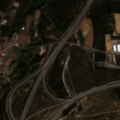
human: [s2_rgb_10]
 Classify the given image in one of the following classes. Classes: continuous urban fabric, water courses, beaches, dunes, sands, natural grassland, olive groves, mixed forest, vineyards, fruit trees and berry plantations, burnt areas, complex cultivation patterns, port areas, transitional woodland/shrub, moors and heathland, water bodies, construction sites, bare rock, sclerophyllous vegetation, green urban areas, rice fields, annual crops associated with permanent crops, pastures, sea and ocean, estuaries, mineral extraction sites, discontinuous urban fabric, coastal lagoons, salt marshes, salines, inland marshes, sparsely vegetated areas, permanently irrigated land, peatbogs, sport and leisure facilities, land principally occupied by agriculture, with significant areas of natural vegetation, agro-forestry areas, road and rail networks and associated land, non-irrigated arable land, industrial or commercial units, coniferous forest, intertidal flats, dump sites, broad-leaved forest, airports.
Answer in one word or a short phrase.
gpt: discontinuous urban fabric, industrial or commercial units, road and rail networks and associated land, dump sites, coniferous forest, mixed forest, transitional woodland/shrub